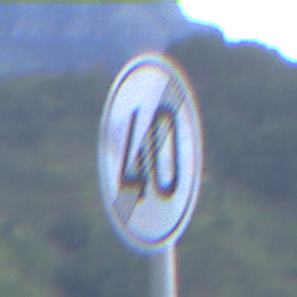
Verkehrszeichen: EndeGeschwindigkeit40
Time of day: SunriseSunset
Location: Outdoor (Nature)
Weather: PartlyCloudy
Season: NotSpecified
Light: Natural